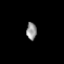
Tissue: prostate
Cell type: B cells
Senescence score: 0.753
Nuclear area (px): 172
Mean DAPI intensity: 148.099